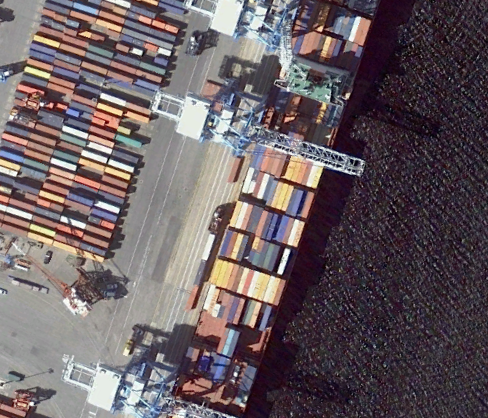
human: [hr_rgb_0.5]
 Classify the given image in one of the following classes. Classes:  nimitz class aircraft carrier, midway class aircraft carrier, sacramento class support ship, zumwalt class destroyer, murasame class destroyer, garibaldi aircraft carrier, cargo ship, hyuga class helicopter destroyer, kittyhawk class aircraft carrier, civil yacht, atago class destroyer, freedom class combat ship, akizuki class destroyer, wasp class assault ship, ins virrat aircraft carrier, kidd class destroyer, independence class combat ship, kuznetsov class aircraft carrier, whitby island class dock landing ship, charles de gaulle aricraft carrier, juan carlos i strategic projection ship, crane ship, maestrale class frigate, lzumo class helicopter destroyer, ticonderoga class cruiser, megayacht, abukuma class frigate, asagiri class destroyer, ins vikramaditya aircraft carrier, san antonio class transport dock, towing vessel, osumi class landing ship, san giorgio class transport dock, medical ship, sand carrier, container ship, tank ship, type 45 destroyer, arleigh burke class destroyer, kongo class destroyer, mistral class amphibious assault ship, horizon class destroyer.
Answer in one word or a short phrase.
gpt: Container ship